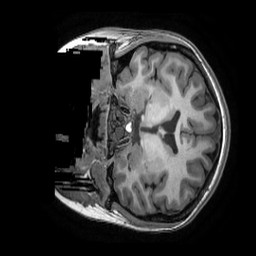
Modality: T1w
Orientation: coronal
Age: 19
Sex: female
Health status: healthy
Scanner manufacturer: ge